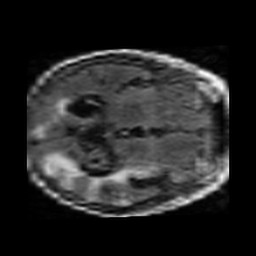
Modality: FLAIR
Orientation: axial
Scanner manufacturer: philips
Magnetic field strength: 1.5 T
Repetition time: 11 s
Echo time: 0.14 s